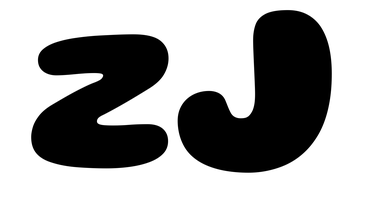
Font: Gluten_ExtraBold